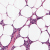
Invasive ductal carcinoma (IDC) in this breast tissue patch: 0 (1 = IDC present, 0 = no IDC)